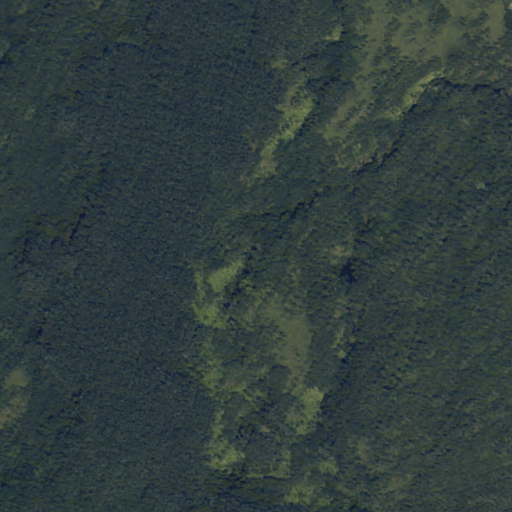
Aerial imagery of valley in Hawaii named Puakane Gulch containing only unknown